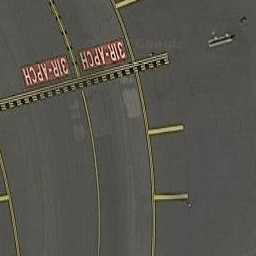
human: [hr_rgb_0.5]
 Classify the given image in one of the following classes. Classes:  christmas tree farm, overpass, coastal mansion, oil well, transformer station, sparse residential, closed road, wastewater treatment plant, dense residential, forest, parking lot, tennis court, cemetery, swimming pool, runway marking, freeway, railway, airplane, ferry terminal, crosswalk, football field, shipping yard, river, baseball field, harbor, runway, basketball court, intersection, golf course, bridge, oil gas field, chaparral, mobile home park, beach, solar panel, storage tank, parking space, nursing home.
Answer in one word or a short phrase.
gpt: runway marking